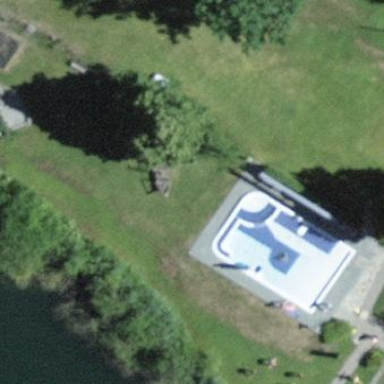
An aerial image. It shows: Swimming pool located in leisure land.